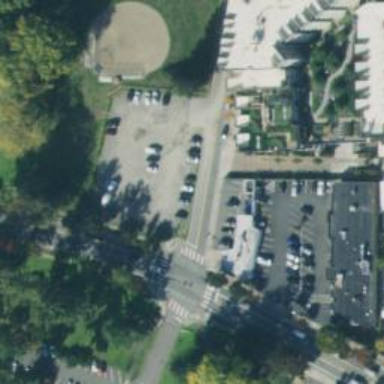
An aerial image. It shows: Parking space.